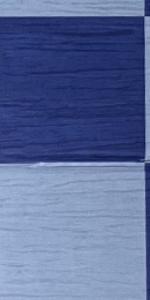
Label: Empty